Question: I want to disable a specific date in my date box. I tried it with this code, but the specified date (current day) does not get disabled.
'''
final DateBox dateBox = new DateBox();
dateBox.getDatePicker().addShowRangeHandler(new ShowRangeHandler<Date>() {
@Override
public void onShowRange(final ShowRangeEvent<Date> event) {
List<Date> disabledDates = new ArrayList<Date>();
disabledDates.add(new Date());
dateBox.getDatePicker().setTransientEnabledOnDates(false, disabledDates);
}
});
'''
Is there an other way to do this?
Following the example of apanizo, the day 29.5 looks greyed out, but is clickable nevertheless.

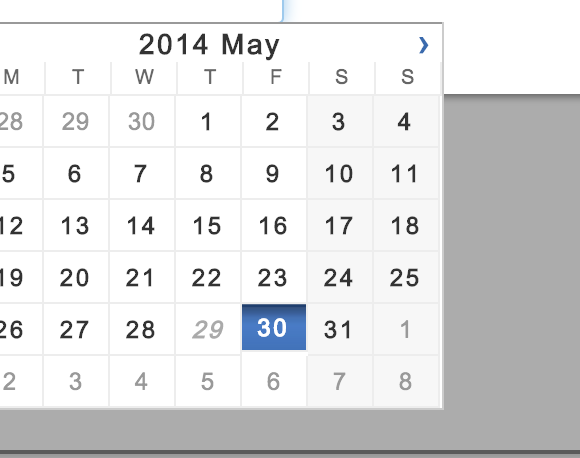
Answer: Really sorry, I did not test the code of my last answer.
I have just tried and your code worked to me, the only thing that I did was pass all the dates that I do not want through the 'setTransientEnabledOnDates(false, dateToDisable);' method.
Example:
'''
public void onModuleLoad() {
final DateBox dateBox = new DateBox();
dateBox.getDatePicker().addShowRangeHandler(new ShowRangeHandler<Date>() {
@Override
public void onShowRange(final ShowRangeEvent<Date> dateShowRangeEvent) {
final Date today = new Date(); //30 May 3014
final Date yesterday = new Date(today.getTime()- 24*60*60*1000);
//disabling yesterday - 29 May of 2014
dateBox.getDatePicker().setTransientEnabledOnDates(false, yesterday);
}
});
RootPanel.get().add(dateBox);
}
'''
If you want to disable the click event on a disabled date, this is a resolved and not delivered bug.
See:
<URL>
I think in the GWT's 2.7 version it will be released, in the mean time you can patch it introducing in the of 'com.google.gwt.user.datepicker.client.CellGridImpl' :
'''
addDomHandler(new ClickHandler() {
@Override
public void onClick(ClickEvent event) {
if (isActive(Cell.this)) {
setSelected(Cell.this);
}
}
}, ClickEvent.getType());
'''
In <URL>